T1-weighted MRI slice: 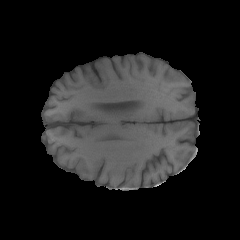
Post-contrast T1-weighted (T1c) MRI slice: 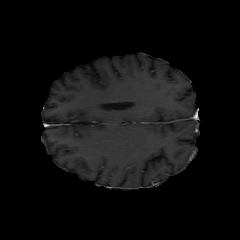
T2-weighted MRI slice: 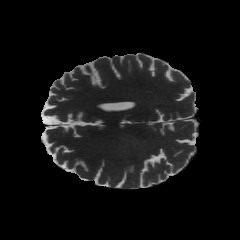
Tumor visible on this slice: no